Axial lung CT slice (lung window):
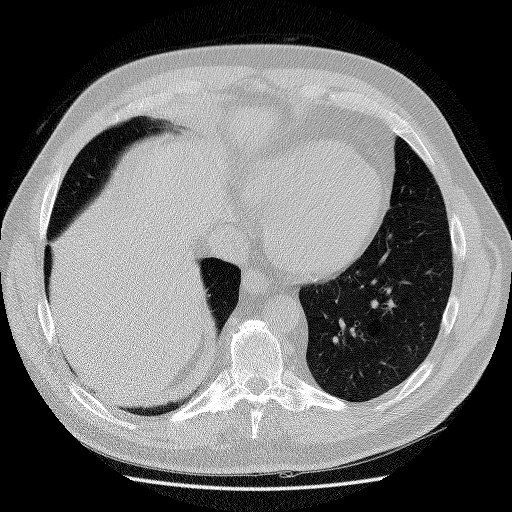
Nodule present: no